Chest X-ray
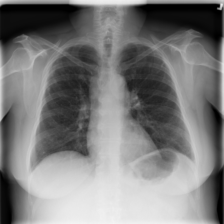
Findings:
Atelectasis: negative
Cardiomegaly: negative
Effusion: negative
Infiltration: negative
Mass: negative
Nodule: negative
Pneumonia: negative
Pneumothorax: negative
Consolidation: negative
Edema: negative
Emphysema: negative
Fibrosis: negative
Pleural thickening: negative
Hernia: negative